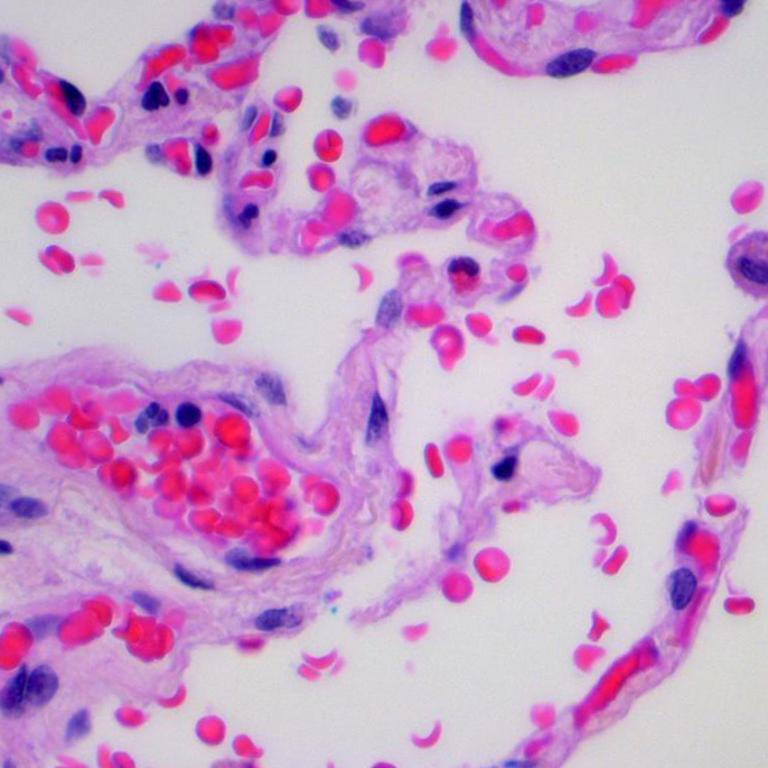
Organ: lung
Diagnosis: benign